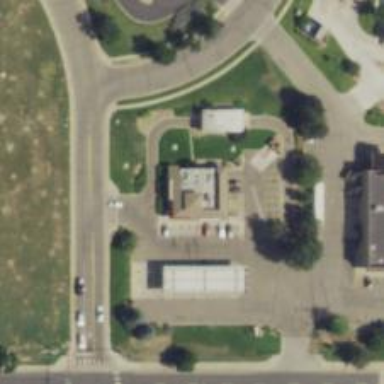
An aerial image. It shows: Convenience shop.